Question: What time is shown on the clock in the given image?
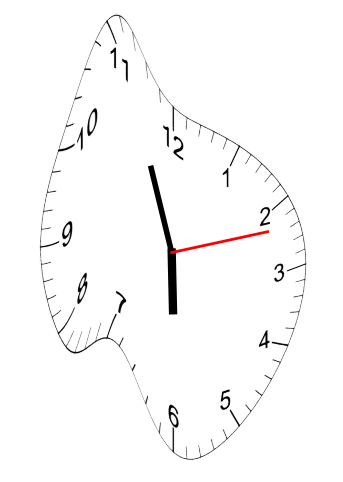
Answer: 05:56:12